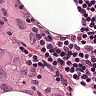
Metastatic tissue present: yes